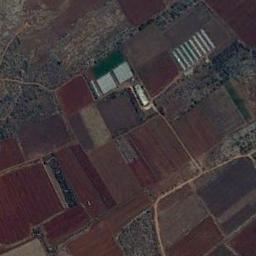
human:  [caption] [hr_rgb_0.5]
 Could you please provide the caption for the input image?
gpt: There are some green and red rectangular farmland .

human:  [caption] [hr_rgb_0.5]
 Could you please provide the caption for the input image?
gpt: Some rectangular farmlands of different colors and sizes are neatly arranged on the ground and some paths go through the farmlands .

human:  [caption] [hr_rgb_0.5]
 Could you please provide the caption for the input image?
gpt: Many green, Tan, light earth, Purple and red-brown mixed-sized rectangular farm fields .

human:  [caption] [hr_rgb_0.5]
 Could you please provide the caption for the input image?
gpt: There are some buildings beside rectangular farmlands .

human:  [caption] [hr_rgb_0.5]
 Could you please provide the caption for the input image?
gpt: There are many brown rectangular farmlands and some buildings .